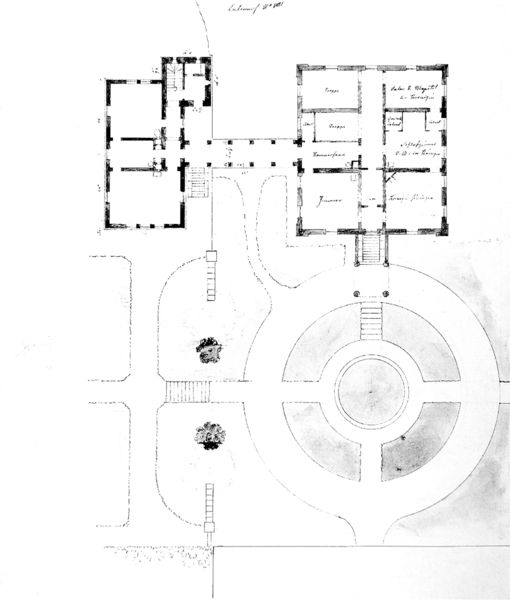
Titel: Entwurf zu Schloß Berg - Grundriss des 1.OG
Künstler: Leo von Klenze
Standort: München
Institution: Staatliche Graphische Sammlung
Schlagwörter: baum, weiß, bäume, teich, grau, pfeiler, schwarz, skizze, säulen, zeichnung, zimmer, anlage, gebäude, haus, park, parkanlage, rasen, schloss, weg, wiese, hochformat, architektur, barock, signatur, busch, büsche, wege, wiesen, england, brunnen, kreis, oval, rund, garten, springbrunnen, schrift, papier, türen, studie, linien, hof, platz, kuppel, treppe, treppen, stufen, umriss, galerie, wände, dada, gang, keller, innenhof, loggia, wohnhaus, kloster, rechteck, übergang, geld, kreuzung, schwarzweiss, beschriftung, herrscher, flur, räume, entwurf, villa, alleen, mauern, rechteckig, beet, beete, rabatte, reichtum, graben, zufahrt, plan, herrenhaus, zentrum, fontäne, kreisförmig, doppelkreis, quadrat, handschrift, säulengang, riss, grundriss, architekturzeichnung, profanbau, bauplan, rondell, aufteilung, seitenflügel, innenräume, pla, gartenanlage, komplex, schema, konzept, blaupause, einteilung, archtiektur, aussenanlage, innenkreis, grudriss, tor, radius, durchmesser, simmer, räue, enturf, kreise, karte, innenarchitektur, raumaufteilung, rundung